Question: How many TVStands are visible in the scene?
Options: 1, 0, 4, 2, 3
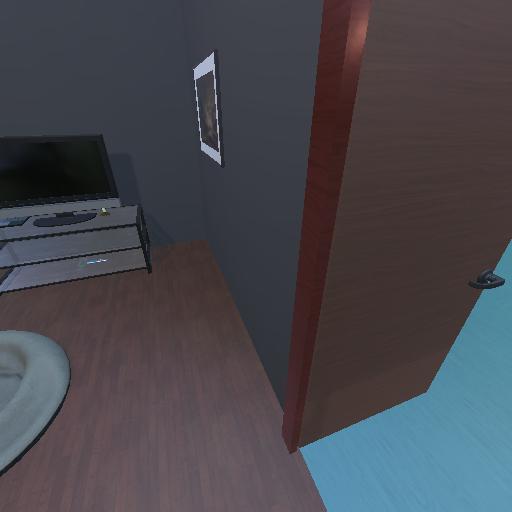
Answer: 1